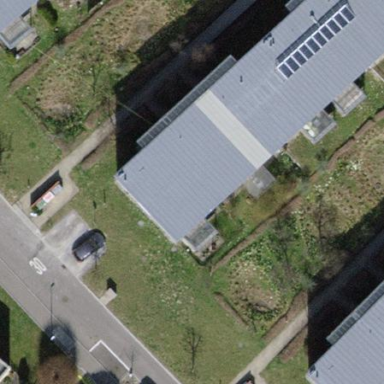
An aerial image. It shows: Flat roofed apartment building with light grey metal roof.